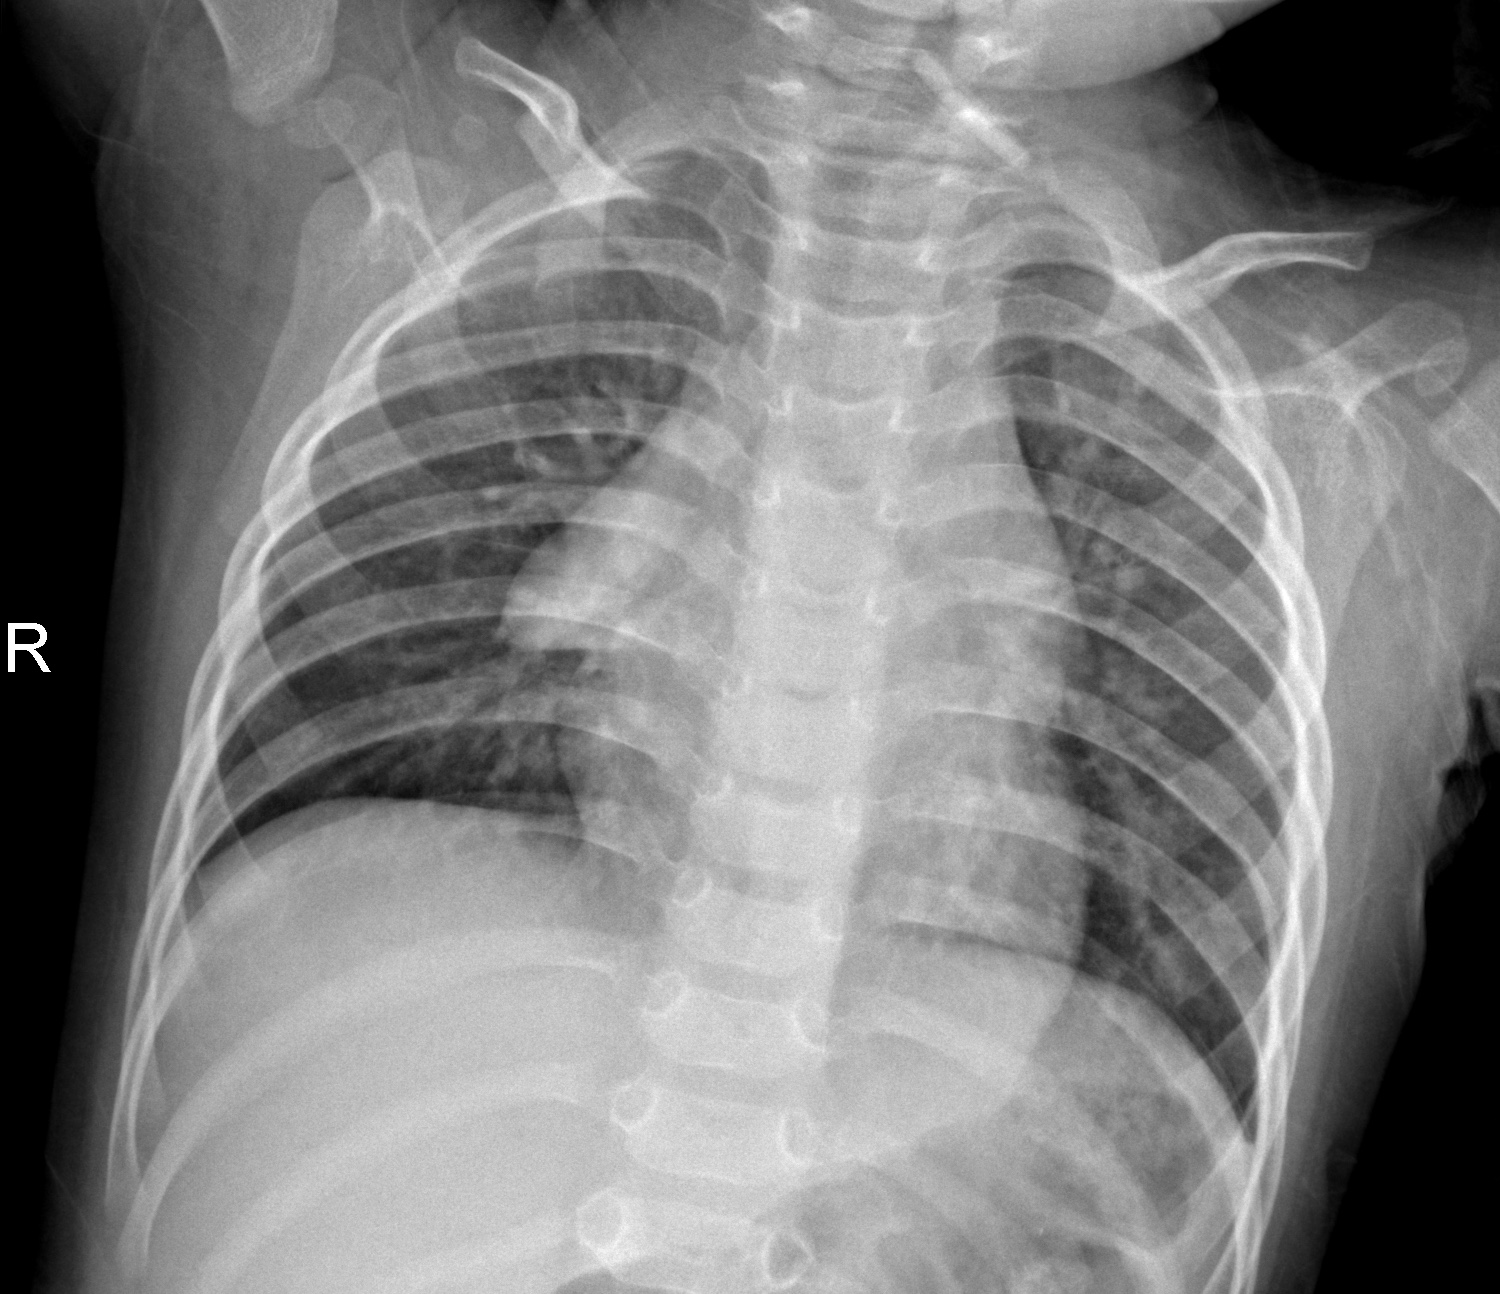
Diagnosis: NORMAL